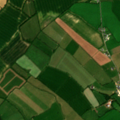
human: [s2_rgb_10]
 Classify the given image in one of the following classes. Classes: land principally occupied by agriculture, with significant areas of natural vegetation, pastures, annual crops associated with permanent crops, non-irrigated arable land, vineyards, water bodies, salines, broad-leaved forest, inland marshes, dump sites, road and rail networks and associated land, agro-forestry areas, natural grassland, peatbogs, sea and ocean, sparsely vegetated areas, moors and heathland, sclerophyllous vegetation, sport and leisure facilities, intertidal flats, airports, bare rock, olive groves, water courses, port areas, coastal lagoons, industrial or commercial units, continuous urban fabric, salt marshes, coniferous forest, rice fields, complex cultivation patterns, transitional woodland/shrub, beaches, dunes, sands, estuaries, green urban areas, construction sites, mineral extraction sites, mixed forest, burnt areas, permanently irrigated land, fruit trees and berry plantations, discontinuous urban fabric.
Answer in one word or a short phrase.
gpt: non-irrigated arable land, pastures